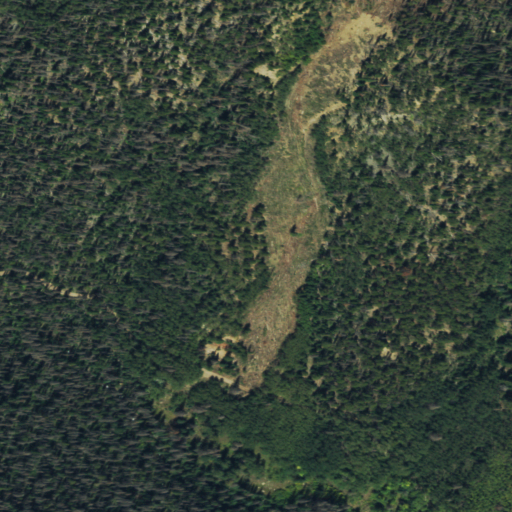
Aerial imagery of valley in Colorado named Columbus Gulch containing evergreen forest and deciduous forest